Interaction volume radius: 5 \u00c5
Interaction volume height: 10 \u00c5
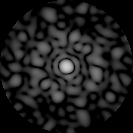
Disorder parameter: 0.9038